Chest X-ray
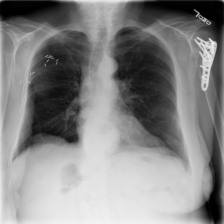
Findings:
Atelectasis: negative
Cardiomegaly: negative
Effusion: negative
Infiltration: negative
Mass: negative
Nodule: negative
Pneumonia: negative
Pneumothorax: negative
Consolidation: negative
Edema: negative
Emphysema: negative
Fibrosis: negative
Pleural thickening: negative
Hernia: positive